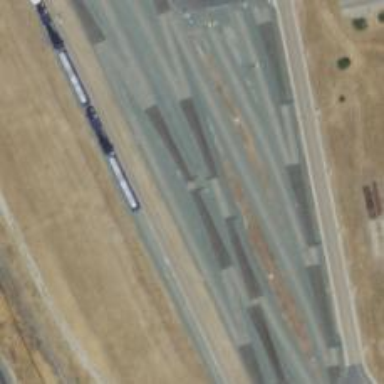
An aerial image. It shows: Railway yard in service.